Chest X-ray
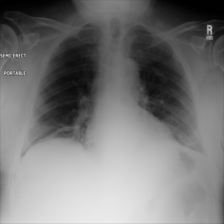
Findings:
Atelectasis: positive
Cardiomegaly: negative
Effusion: negative
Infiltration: negative
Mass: negative
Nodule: negative
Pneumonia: negative
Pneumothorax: negative
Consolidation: negative
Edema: negative
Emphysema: negative
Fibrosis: negative
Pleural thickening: negative
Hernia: negative